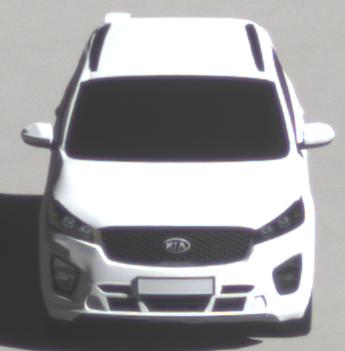
Make: KIA
Model: Sorento 2.2 CRDi
Detailed model: Sorento (UM)
Model produced from: 2015/03
Model produced until: 2017/10
Doors: 5
Color: white
Road condition: dry road
Daytime: morning or afternoon
Contrast: high contrast